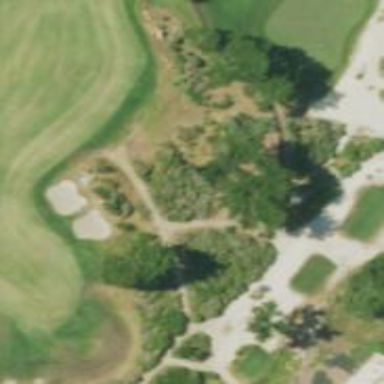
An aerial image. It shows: Service road designated as golf cart path.